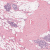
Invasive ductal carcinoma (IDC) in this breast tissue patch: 0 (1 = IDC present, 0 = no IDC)